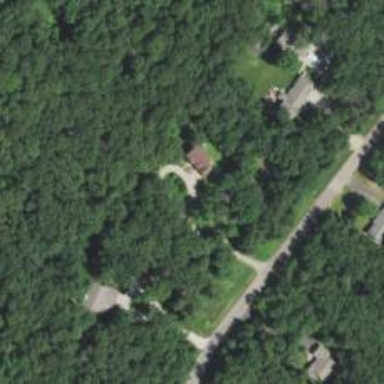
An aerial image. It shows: Driveway.